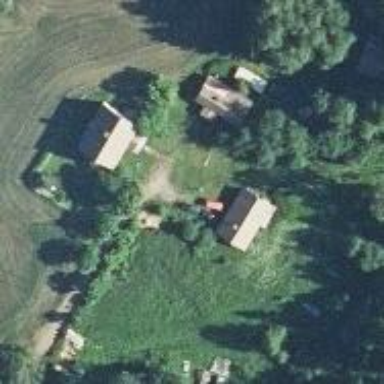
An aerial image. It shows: Farmyard area.